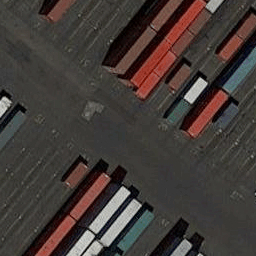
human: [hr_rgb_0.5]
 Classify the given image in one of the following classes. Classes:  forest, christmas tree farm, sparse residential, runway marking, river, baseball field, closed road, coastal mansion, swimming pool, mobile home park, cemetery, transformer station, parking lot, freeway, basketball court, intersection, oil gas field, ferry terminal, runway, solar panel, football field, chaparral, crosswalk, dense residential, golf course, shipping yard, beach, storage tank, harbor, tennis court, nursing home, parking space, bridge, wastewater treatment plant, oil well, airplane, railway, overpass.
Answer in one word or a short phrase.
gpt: shipping yard